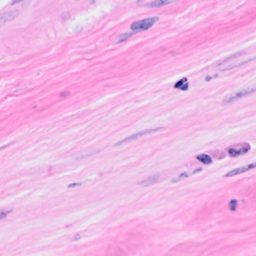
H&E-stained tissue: Breast